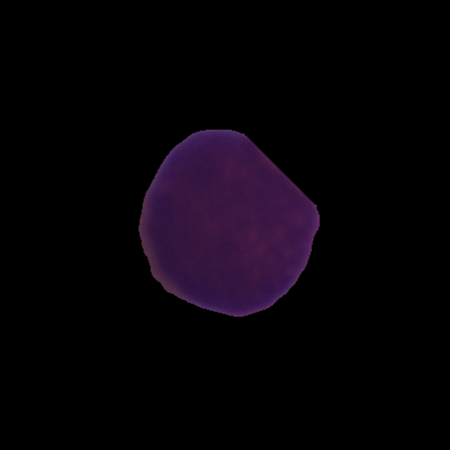
Label: healthy